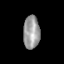
Tissue: skin
Cell type: Myeloid cells
Senescence score: 0.7514
Nuclear area (px): 531
Mean DAPI intensity: 155.868